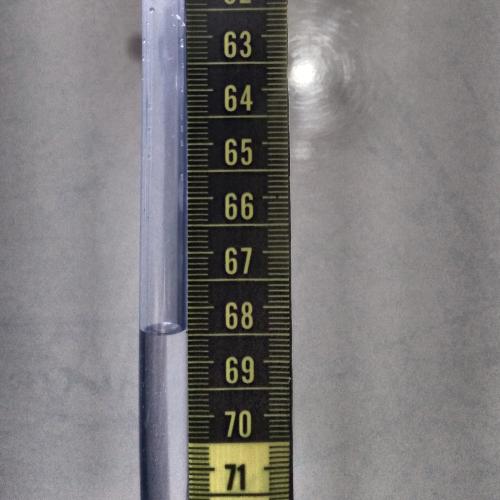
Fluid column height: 68.5 cm